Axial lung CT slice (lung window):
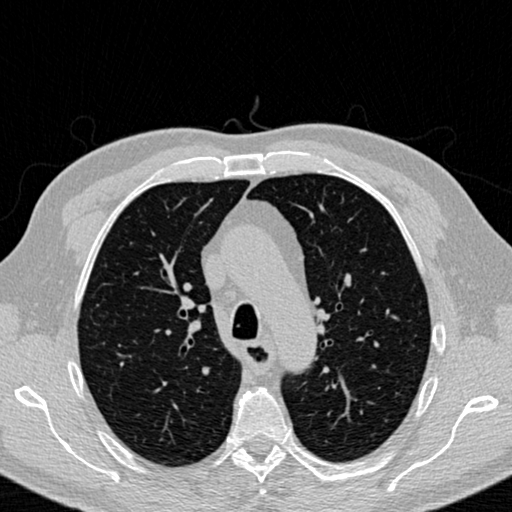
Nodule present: no